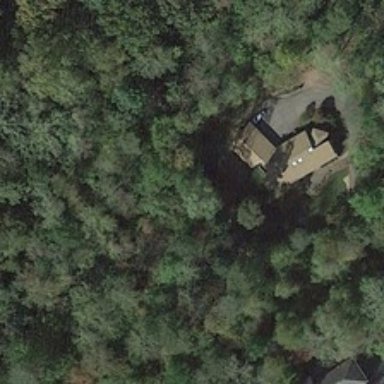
Two buildings are surrounded by many green trees separately .